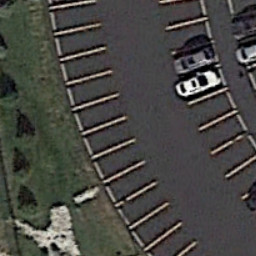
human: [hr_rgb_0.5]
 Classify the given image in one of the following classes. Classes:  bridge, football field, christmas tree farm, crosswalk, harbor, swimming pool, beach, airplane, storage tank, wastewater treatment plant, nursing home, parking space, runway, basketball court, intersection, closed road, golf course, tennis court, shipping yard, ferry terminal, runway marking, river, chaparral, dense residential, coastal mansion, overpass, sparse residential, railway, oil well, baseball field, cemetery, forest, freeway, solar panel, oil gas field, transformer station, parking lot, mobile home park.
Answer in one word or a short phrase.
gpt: parking space